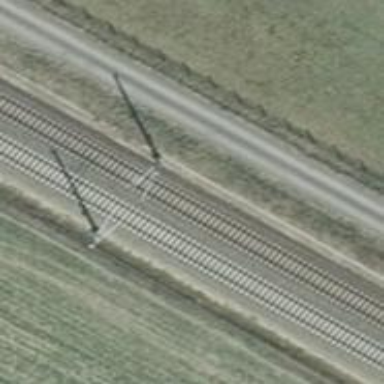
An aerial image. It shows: Milestone along the railway with catenary mast.